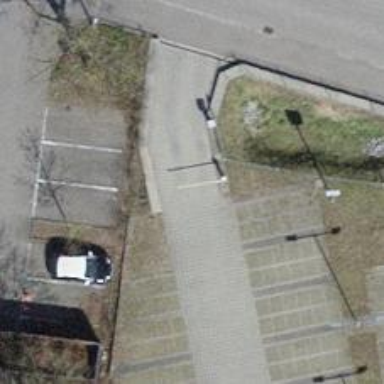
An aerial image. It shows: Lift gate barrier.